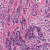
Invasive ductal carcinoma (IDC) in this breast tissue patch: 1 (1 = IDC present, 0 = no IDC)